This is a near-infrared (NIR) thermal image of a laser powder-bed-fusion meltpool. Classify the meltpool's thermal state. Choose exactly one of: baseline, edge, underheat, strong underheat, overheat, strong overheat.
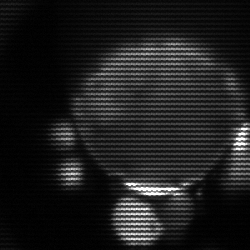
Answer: edge